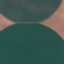
Label: AnnualCrop